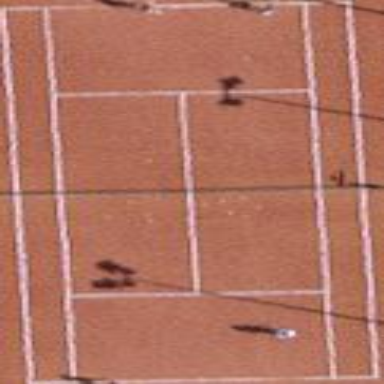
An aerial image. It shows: Tennis court with tartan surface.